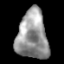
Tissue: lung
Cell type: Epithelial cells
Senescence score: 0.1556
Nuclear area (px): 1471
Mean DAPI intensity: 149.643